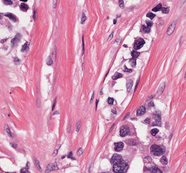
Tumor epithelial tissue: yes
Tumor-associated stroma tissue: yes
Normal tissue: no